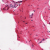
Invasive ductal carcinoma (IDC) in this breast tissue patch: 0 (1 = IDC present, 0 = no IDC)